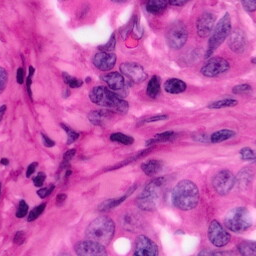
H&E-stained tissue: Pancreatic